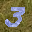
Label: 3